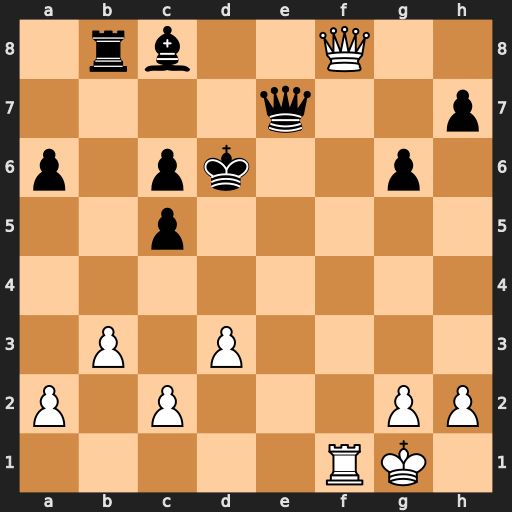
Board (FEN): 1rb2Q2/4q2p/p1pk2p1/2p5/8/1P1P4/P1P3PP/5RK1
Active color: w
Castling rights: -
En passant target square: -
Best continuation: Rf6+ Kd7 Rf7 Qxf7 Qxf7+